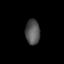
Tissue: lung
Cell type: Endothelial cells
Senescence score: 0.5924
Nuclear area (px): 355
Mean DAPI intensity: 83.761